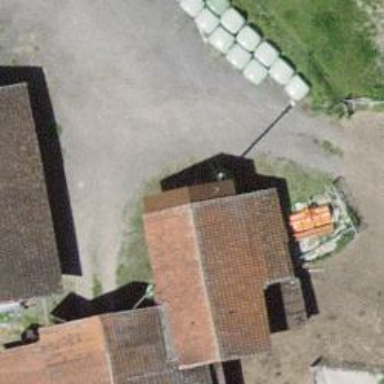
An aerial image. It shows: Barn.